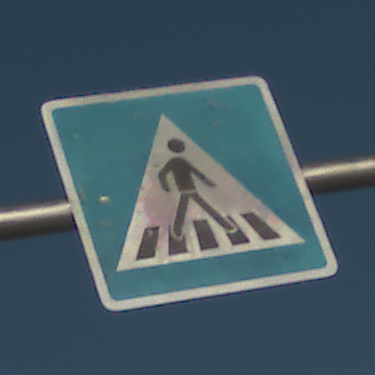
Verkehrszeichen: FussgaengerueberwegLinks
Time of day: SunriseSunset
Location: Outdoor (Nature)
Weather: Clear
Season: NotSpecified
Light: Natural